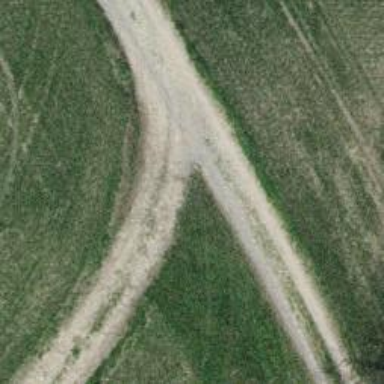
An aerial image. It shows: Track with compacted grade2 surface.